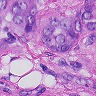
Metastatic tissue present: yes